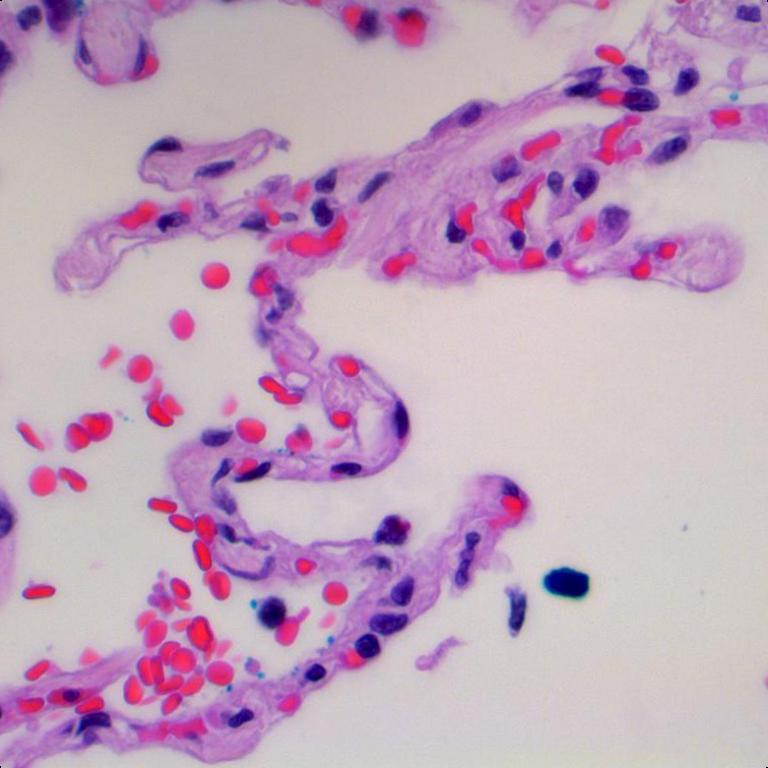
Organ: lung
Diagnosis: benign